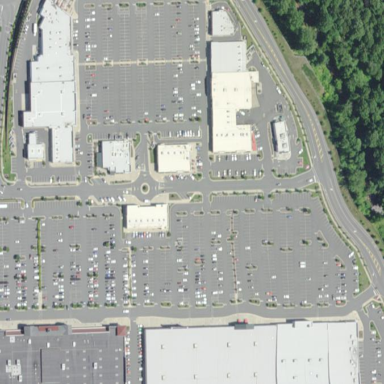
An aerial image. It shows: Retail area.